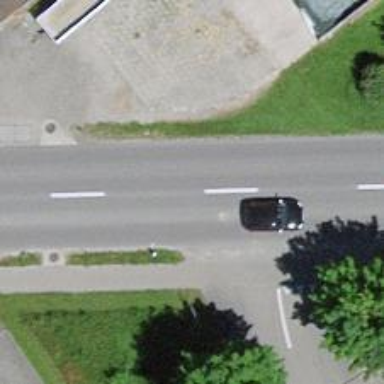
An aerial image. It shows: Parking aisle designated as service road.